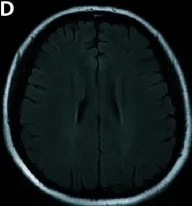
Brain MRI of the second and third attack. (D-F) Repeat MRI (T2-weighted fluid attenuated inversion recovery imaging) at the third attack after steroid cessation showed new lesions adjacent to the left posterior horn of the lateral ventricle and resolution of juxtacortical and pontine lesions. Lesions were indicated by white arrowheads. MRI, magnetic resonance imaging.
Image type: radiology (mri)